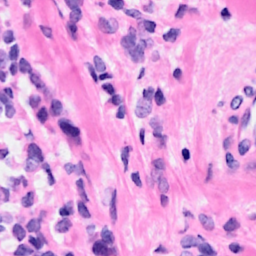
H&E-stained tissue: Breast